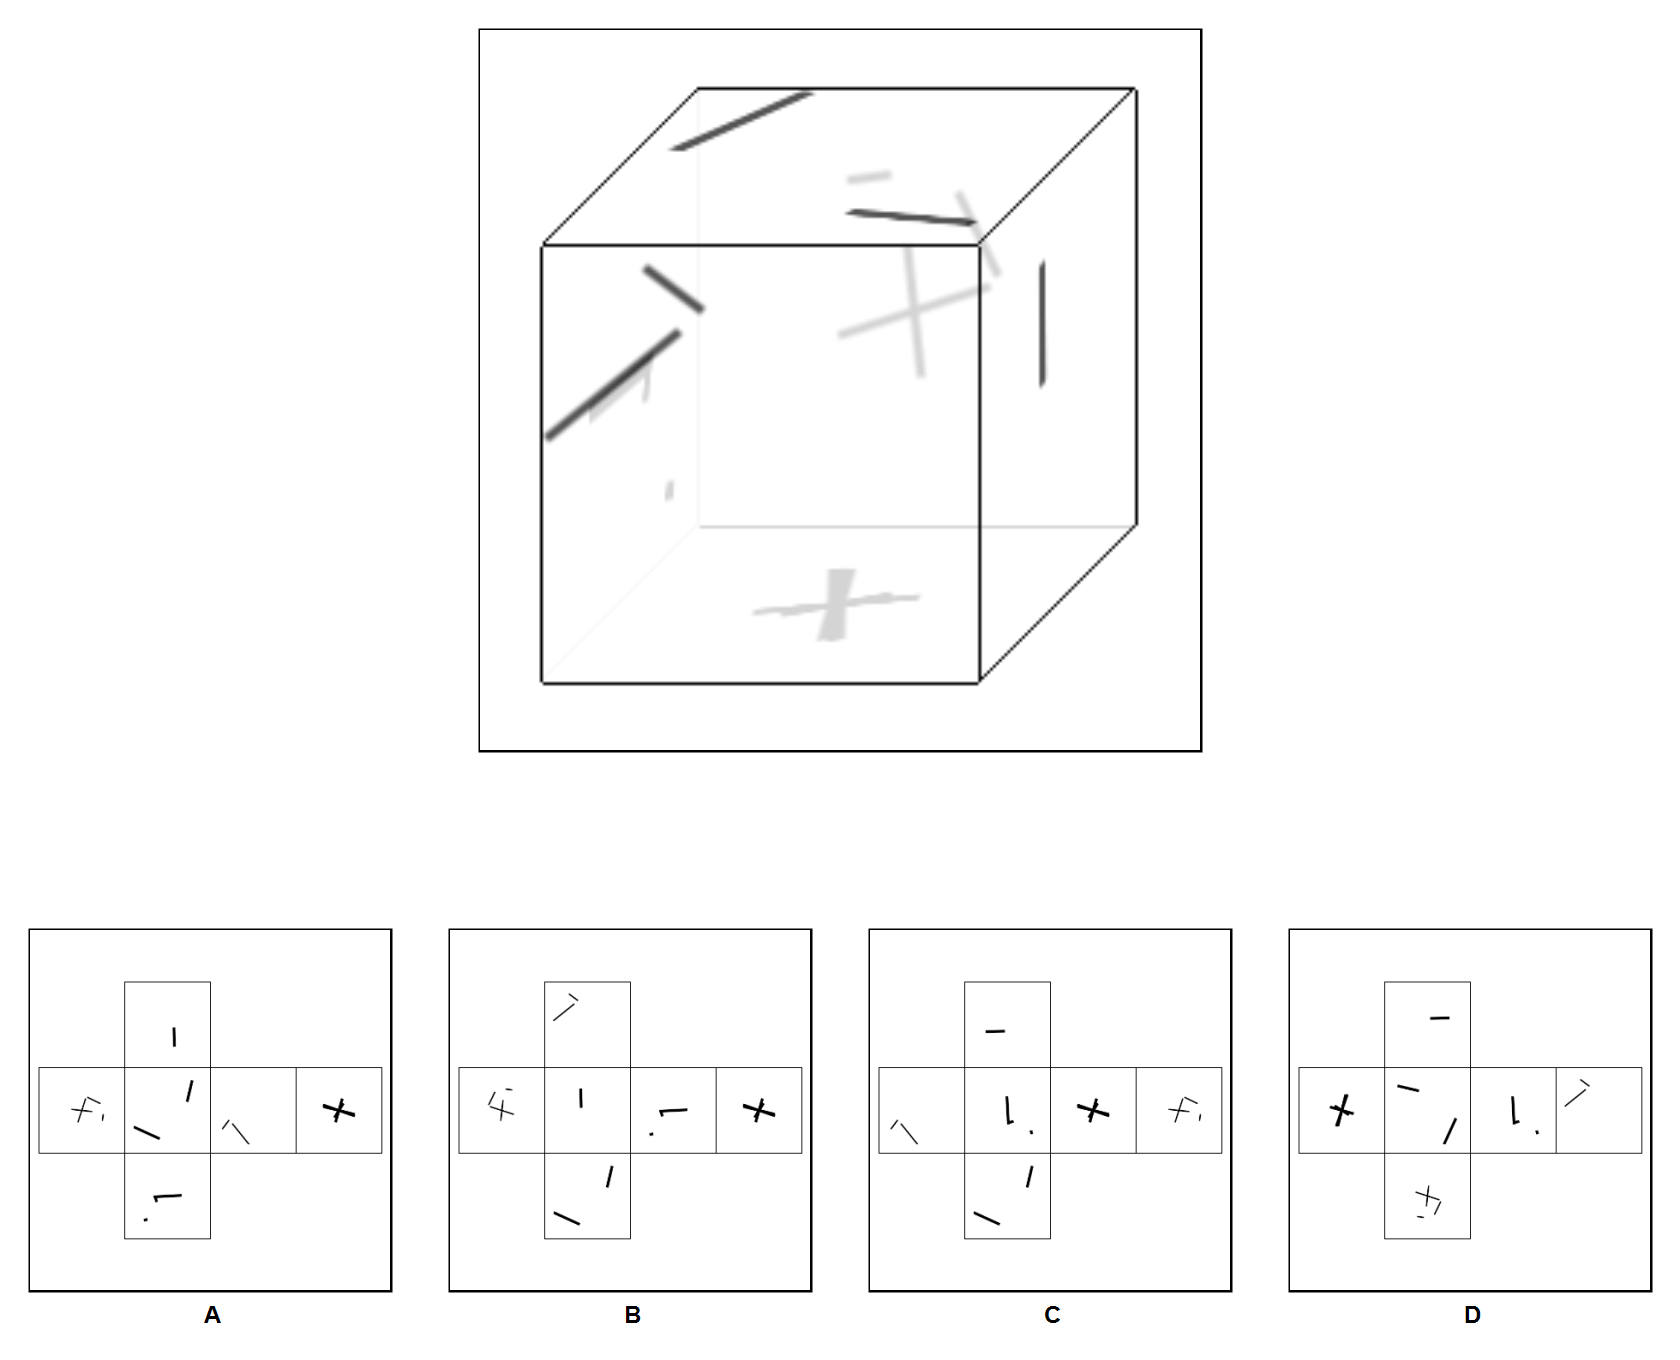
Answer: A